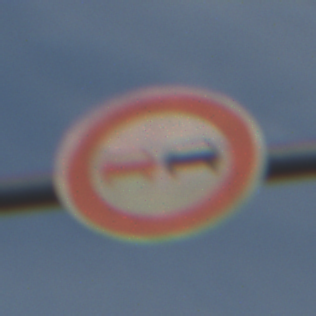
Verkehrszeichen: Ueberholverbot
Umgebung: Outdoor, Nature
Tageszeit: SunriseSunset
Wetter: PartlyCloudy
Licht: Natural
Jahreszeit: NotSpecified
Kontrast: MediumContrast